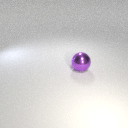
large purple metal sphere